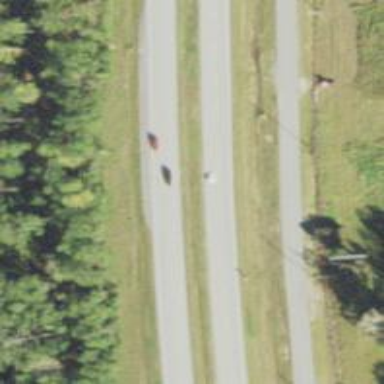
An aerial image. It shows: Expressway.